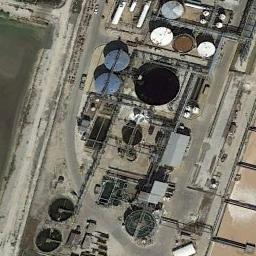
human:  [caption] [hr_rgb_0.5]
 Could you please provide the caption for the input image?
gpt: A lot of buildings are next to storage tanks .

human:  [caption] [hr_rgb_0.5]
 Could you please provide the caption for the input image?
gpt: There are many neatly arranged storage tanks and many pipelines in the factory, And there is a lawn next to the factory .

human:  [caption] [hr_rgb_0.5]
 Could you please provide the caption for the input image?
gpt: One of these storage tanks is orange .

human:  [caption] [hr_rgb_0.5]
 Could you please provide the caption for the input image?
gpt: There are many storage tanks on the bare land .

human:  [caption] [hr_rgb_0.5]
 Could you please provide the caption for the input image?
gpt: There are several storage tanks and pipelines .